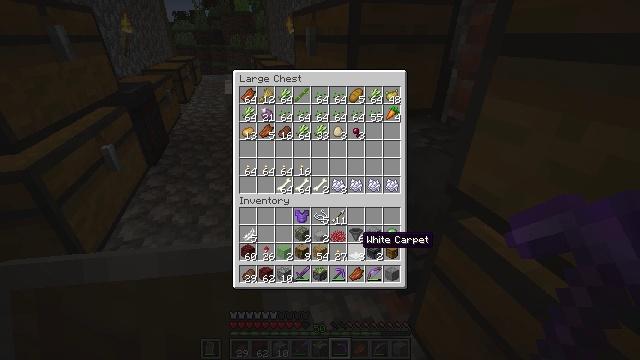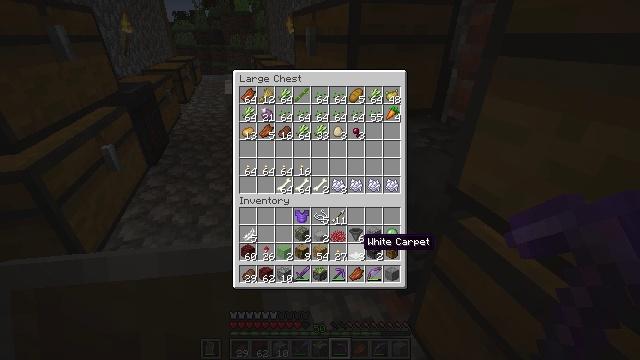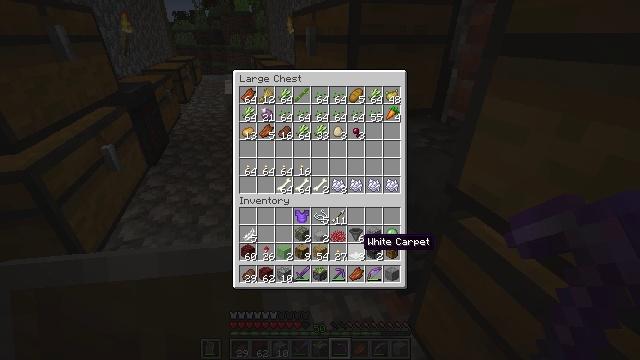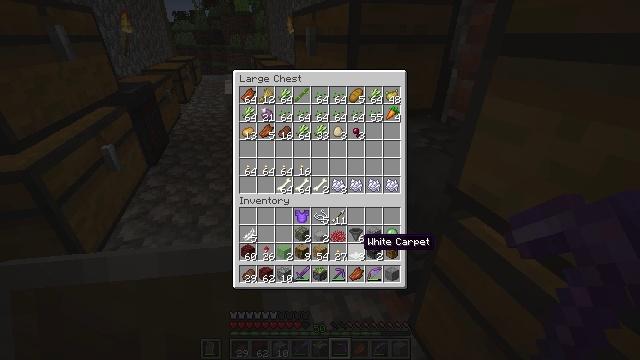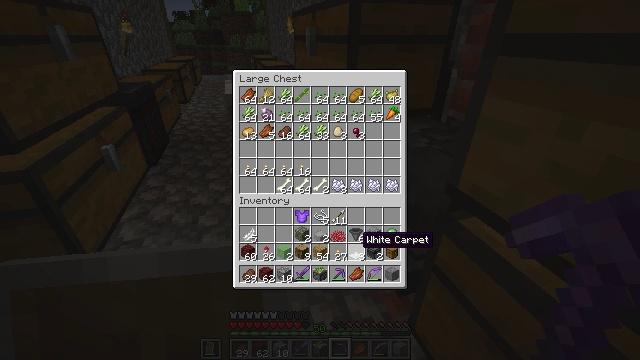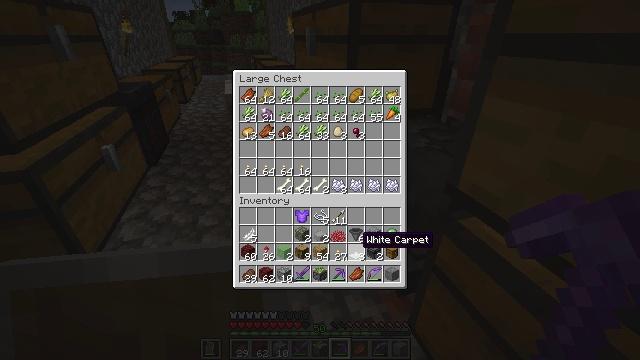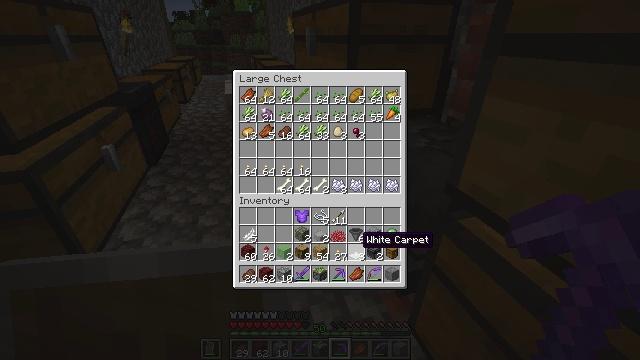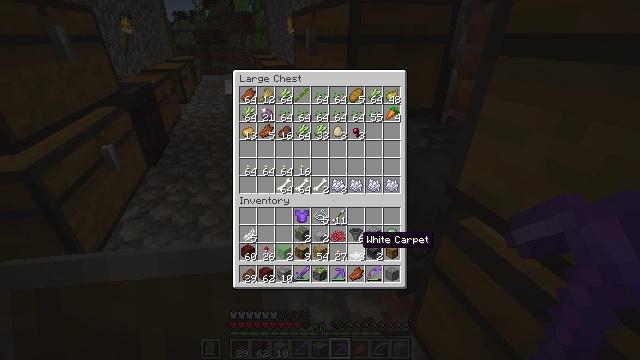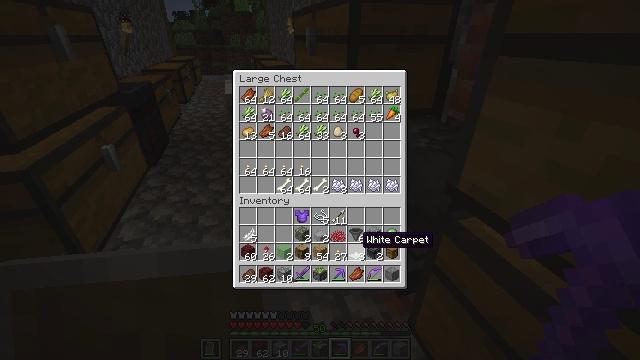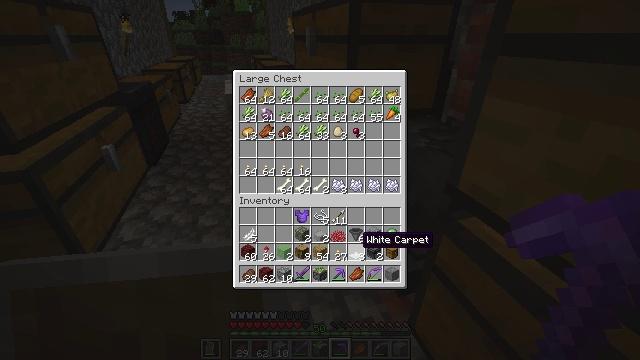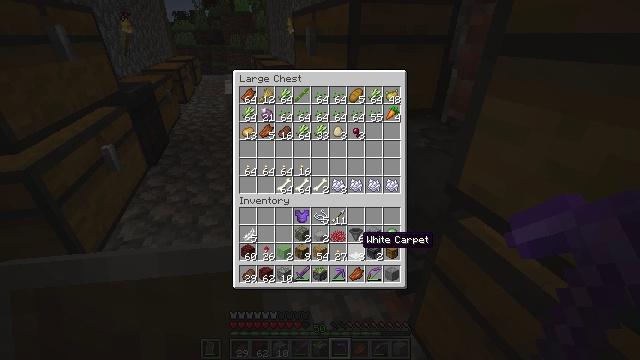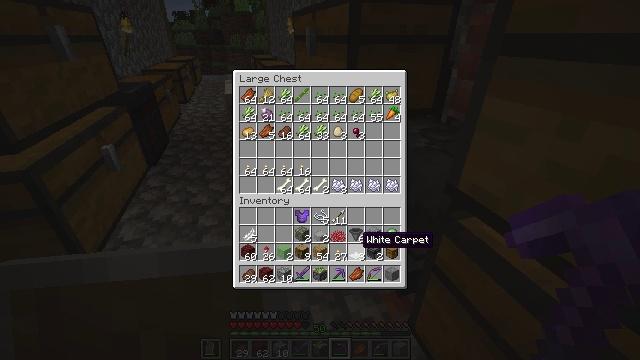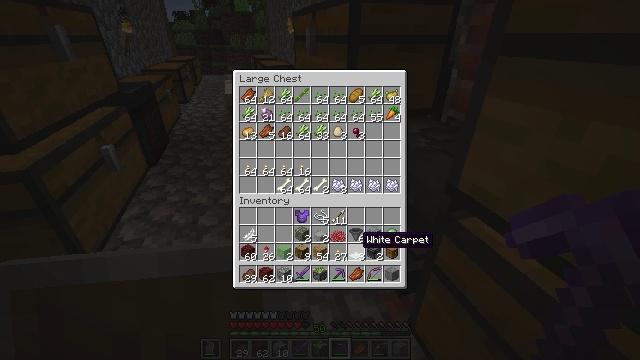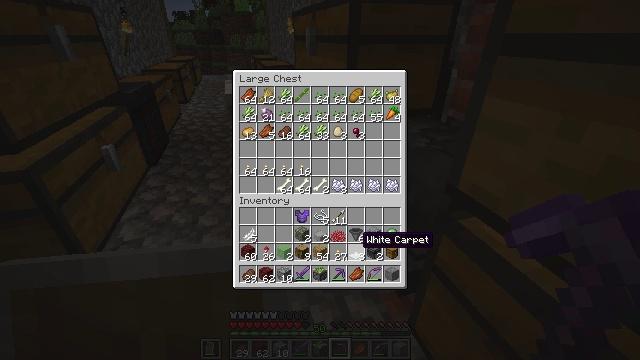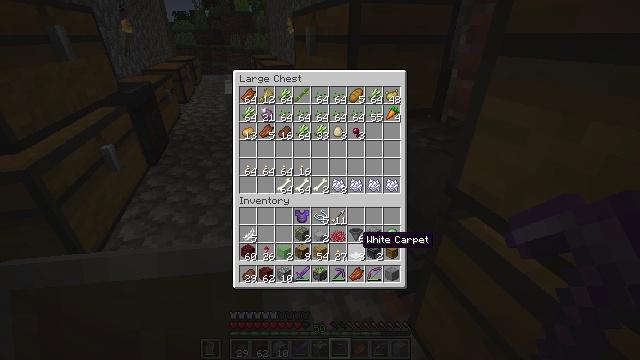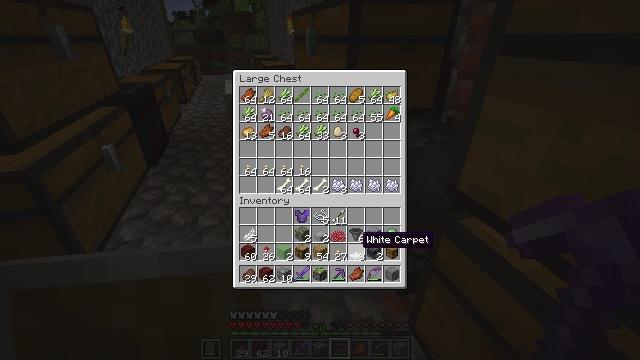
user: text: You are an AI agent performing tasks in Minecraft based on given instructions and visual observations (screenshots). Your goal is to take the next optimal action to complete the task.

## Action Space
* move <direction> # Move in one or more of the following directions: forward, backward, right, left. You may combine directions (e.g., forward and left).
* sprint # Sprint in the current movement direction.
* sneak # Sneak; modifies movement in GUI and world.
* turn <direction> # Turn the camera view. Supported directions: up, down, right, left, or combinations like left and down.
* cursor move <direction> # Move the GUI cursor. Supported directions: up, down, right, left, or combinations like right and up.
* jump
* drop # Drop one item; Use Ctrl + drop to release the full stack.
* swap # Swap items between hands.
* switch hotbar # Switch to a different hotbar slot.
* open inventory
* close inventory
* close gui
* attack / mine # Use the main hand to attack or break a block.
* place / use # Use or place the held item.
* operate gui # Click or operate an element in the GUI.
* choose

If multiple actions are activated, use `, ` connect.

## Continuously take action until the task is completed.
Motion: motion action
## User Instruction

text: Mine the hopper to collect it.
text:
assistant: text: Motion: sneak
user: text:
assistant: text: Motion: sneak
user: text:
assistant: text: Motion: sneak
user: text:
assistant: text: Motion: sneak
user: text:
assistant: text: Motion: sneak
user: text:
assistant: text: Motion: sneak
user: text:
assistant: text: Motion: no_op
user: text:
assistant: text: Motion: no_op
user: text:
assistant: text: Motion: no_op
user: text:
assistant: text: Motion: no_op
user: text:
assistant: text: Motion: no_op
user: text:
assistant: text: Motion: no_op
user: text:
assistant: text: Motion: no_op
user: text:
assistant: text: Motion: no_op
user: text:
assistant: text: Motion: no_op
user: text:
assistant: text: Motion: no_op
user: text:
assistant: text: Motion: no_op
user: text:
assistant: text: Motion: no_op
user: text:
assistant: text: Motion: close inventory
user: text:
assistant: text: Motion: close inventory
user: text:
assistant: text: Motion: no_op
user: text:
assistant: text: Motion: no_op
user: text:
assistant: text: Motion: no_op
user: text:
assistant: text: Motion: turn right and up
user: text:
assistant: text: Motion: turn right and up
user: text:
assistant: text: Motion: turn right and up
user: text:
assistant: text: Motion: turn right and up
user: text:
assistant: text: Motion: turn right and up
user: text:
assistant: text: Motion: use / place
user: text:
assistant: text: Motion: use / place